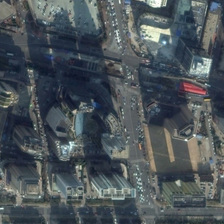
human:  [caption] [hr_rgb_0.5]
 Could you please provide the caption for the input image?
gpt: the cbd district is made up of many office buildings, shopping malls,wide roads and vehicles .

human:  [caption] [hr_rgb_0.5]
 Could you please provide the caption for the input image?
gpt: many buildings are around a busy crossroads .

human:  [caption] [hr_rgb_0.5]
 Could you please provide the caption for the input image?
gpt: many buildings are around a busy crossroads .

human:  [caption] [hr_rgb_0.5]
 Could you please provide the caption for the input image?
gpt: the cbd district is made up of many office buildings, shopping malls,wide roads and vehicles .

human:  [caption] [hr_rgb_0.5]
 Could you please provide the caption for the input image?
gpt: many buildings are around a busy crossroads .